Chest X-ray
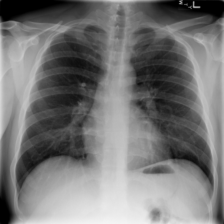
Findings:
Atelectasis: negative
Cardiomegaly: negative
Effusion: negative
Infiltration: negative
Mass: negative
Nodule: negative
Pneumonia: negative
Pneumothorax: negative
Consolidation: negative
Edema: negative
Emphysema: negative
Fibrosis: negative
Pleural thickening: negative
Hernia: negative